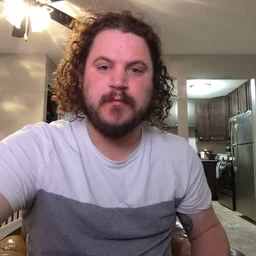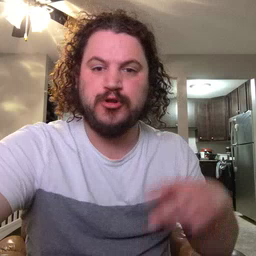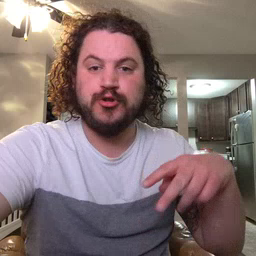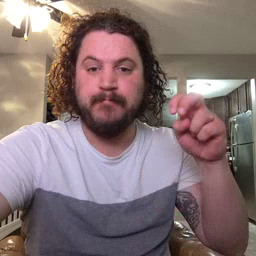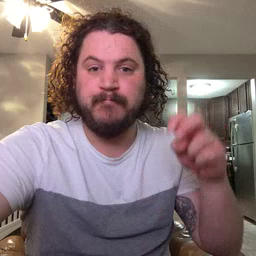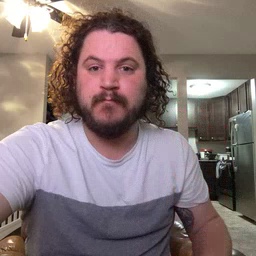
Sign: jump